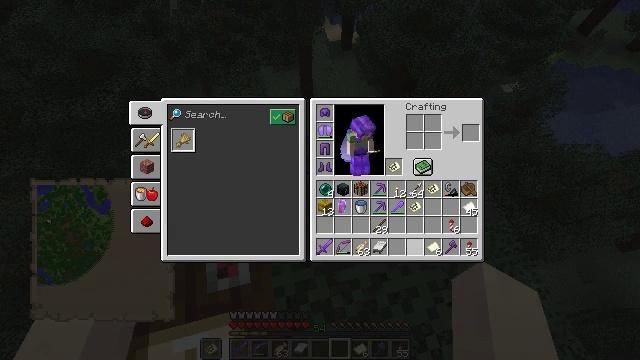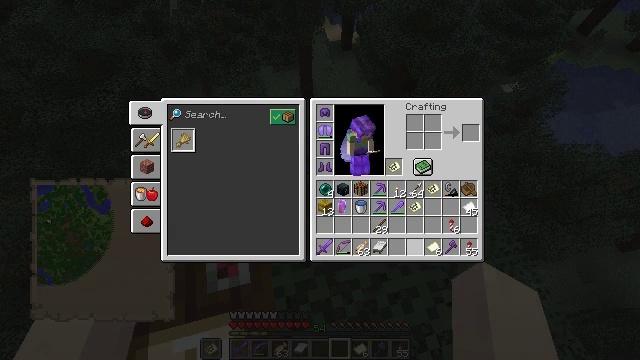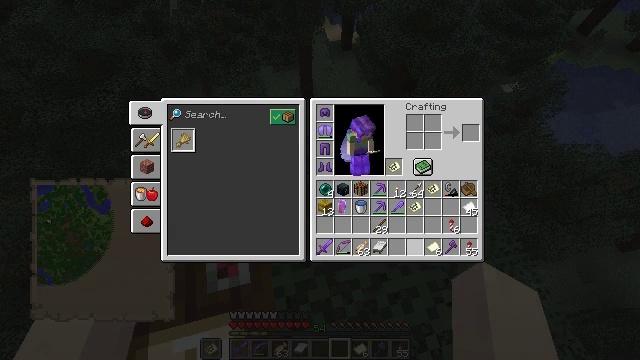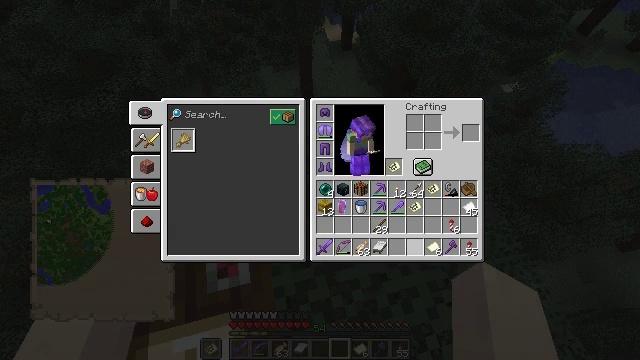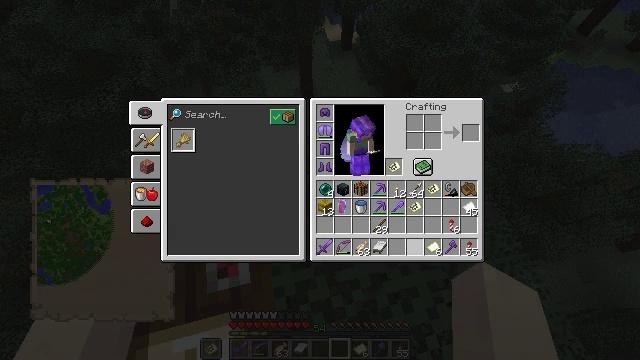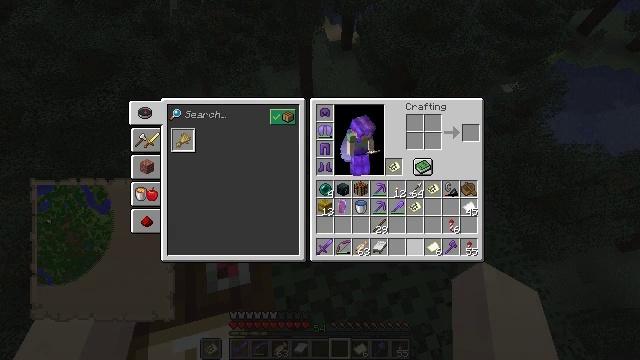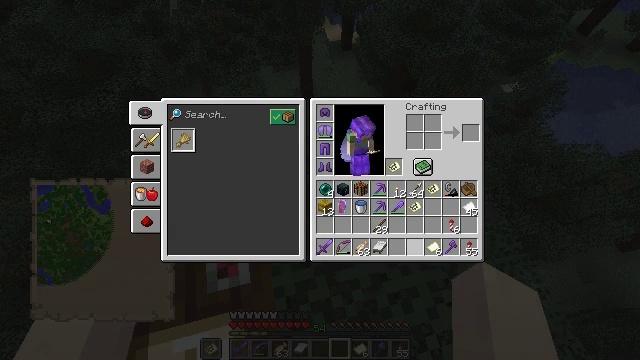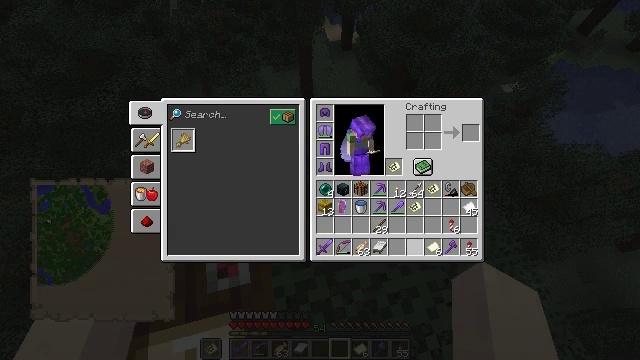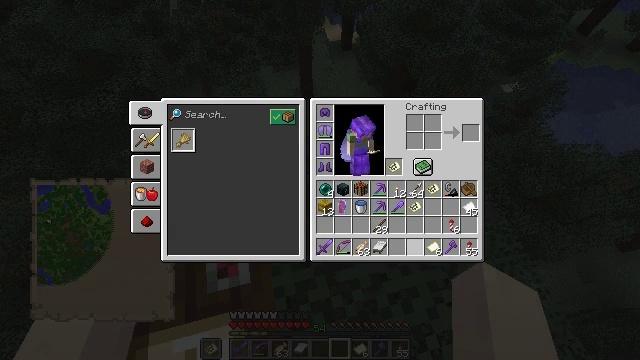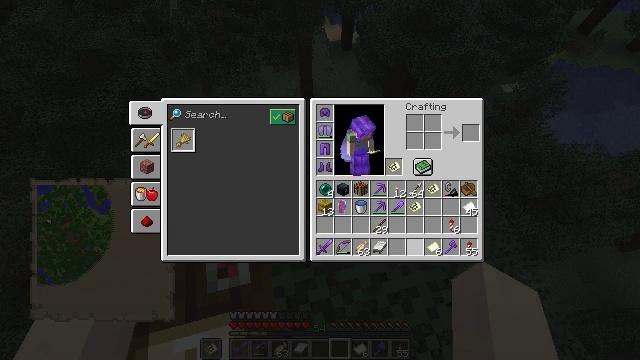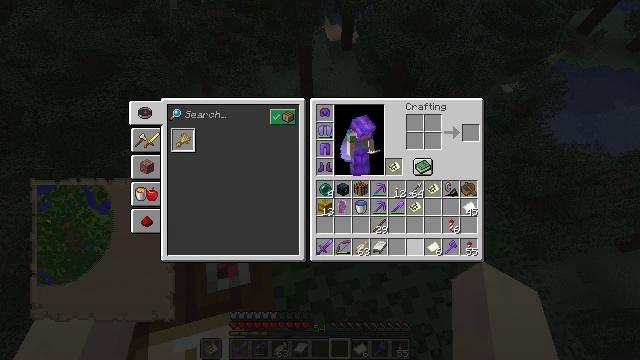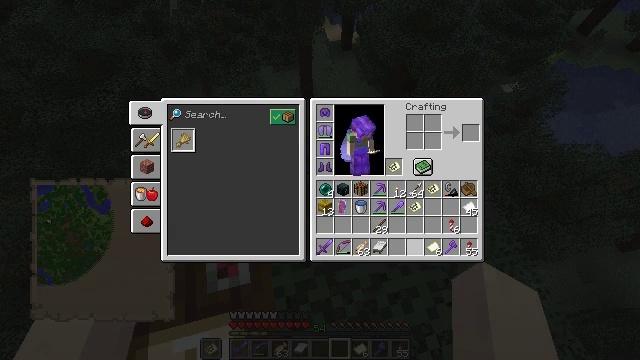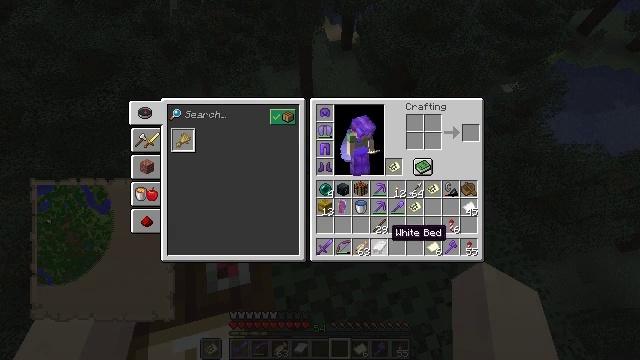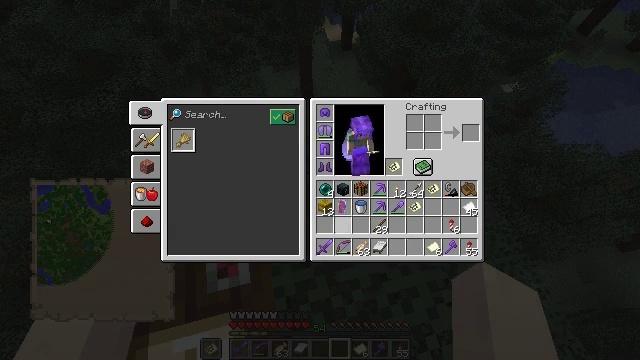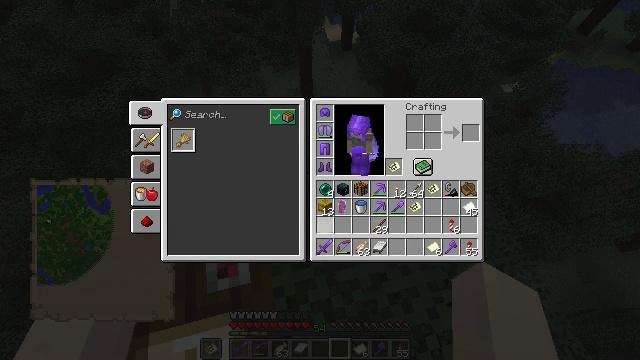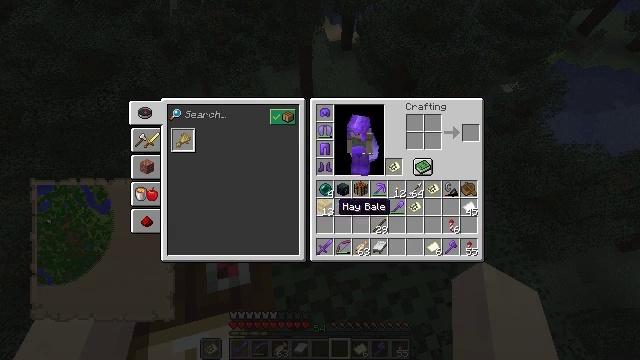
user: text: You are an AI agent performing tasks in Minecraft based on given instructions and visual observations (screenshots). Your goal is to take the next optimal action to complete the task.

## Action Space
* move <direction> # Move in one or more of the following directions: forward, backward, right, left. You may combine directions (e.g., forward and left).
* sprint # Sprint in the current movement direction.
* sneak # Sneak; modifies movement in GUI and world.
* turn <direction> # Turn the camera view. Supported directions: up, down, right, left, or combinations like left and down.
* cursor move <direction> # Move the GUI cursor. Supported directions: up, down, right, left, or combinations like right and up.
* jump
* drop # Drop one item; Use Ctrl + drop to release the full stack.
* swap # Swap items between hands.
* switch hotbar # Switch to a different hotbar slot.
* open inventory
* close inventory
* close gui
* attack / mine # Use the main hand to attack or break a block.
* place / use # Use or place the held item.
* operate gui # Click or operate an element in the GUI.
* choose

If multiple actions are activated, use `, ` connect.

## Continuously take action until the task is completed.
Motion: motion action
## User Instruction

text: Break the cartography table.
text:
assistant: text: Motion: no_op
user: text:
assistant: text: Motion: no_op
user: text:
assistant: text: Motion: no_op
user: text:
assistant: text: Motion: no_op
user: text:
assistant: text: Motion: no_op
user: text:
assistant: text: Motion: no_op
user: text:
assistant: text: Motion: no_op
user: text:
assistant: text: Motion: no_op
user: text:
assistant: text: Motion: no_op
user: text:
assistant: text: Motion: no_op
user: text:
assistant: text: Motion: no_op
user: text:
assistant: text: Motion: turn left and up
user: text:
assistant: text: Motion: turn left and up
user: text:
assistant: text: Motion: no_op
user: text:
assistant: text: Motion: no_op
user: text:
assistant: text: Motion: no_op
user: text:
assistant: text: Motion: no_op
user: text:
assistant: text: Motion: no_op
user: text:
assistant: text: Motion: no_op
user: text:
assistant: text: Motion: no_op
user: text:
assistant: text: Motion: no_op
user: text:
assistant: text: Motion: turn right
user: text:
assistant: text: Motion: no_op
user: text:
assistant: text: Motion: no_op
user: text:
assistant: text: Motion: no_op
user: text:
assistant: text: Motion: no_op
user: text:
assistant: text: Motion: no_op
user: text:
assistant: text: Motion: no_op
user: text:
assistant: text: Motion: attack / mine
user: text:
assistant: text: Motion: attack / mine